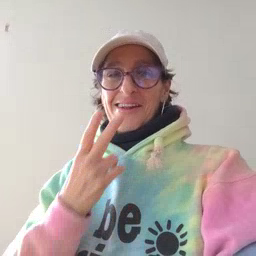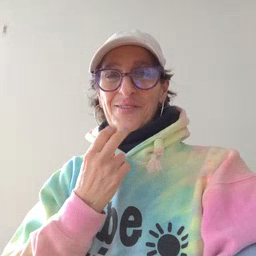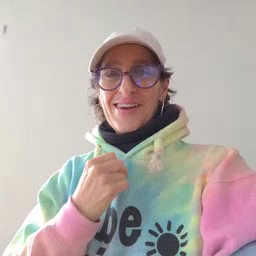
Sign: underwear